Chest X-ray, PA view. Patient: 64 years old, sex M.
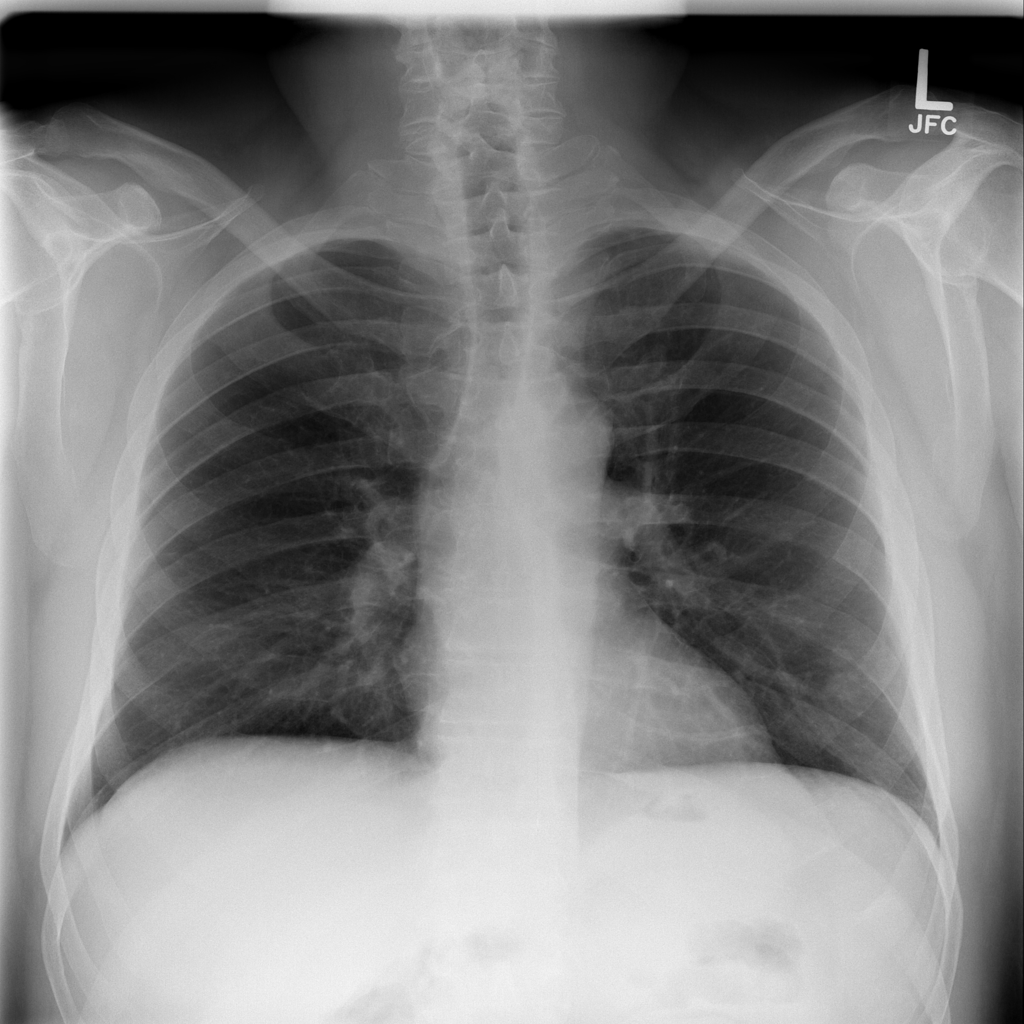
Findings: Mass